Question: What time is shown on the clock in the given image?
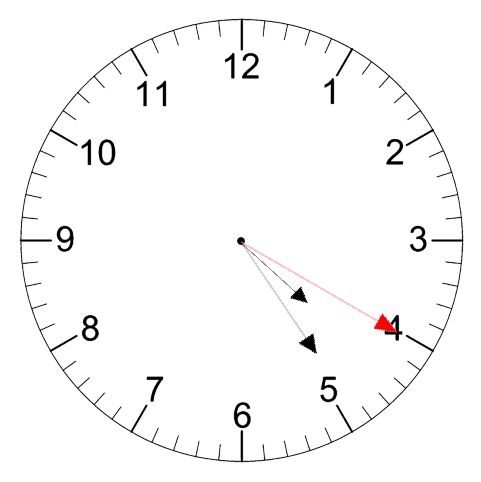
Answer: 04:24:20